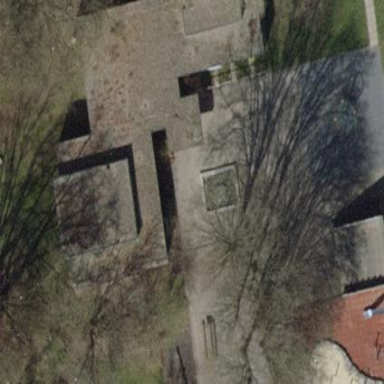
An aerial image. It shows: Kindergarten building.